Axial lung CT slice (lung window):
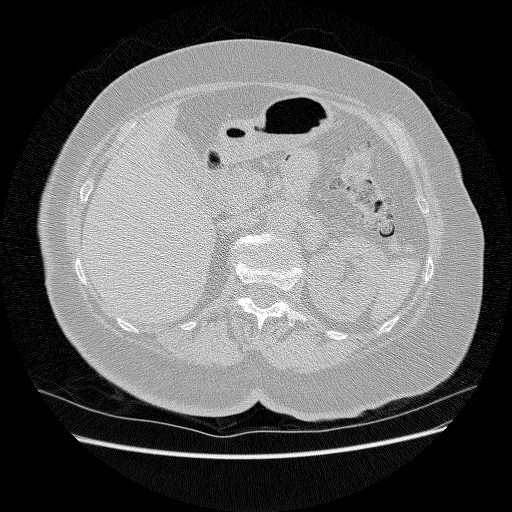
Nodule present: no